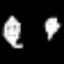
Label: leaf